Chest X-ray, PA view. Patient: 26 years old, sex M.
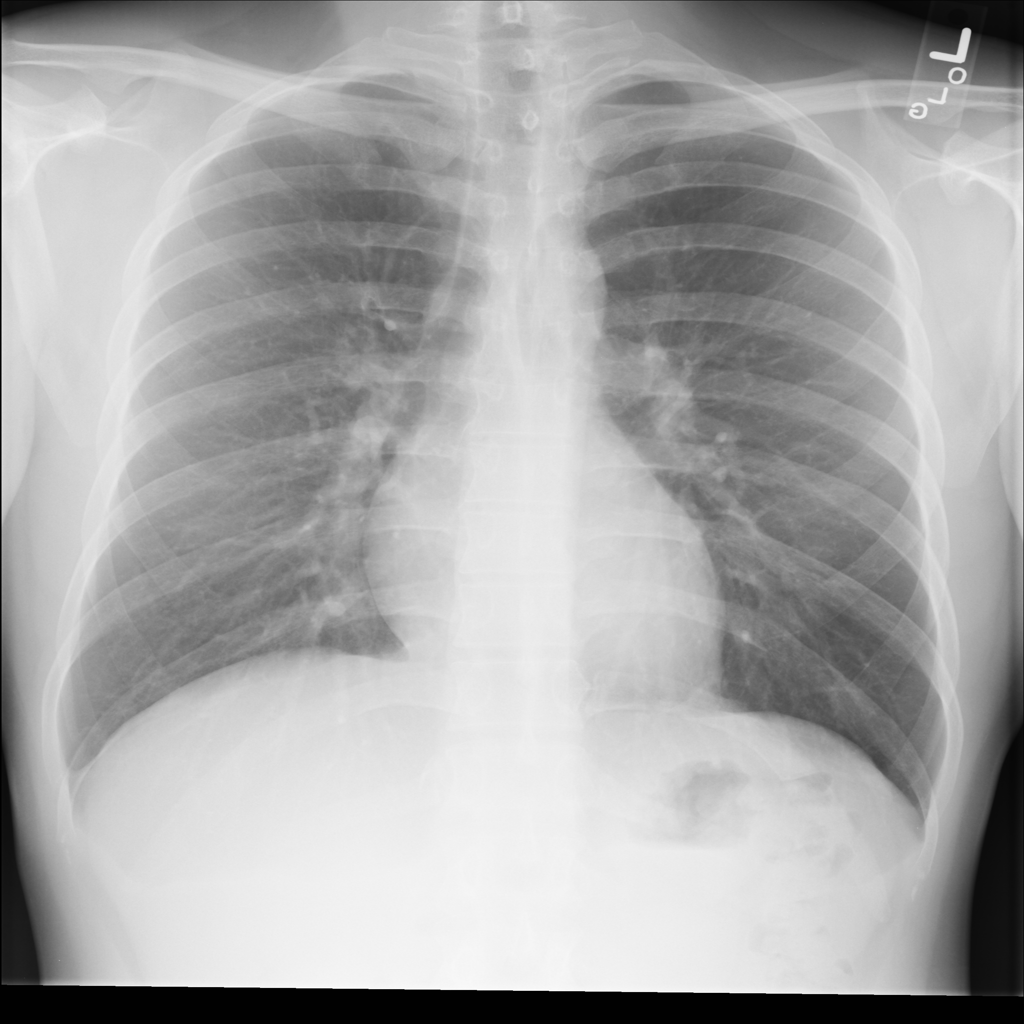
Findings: No Finding